九年级 · 解析几何
如图, 半径为 3 的 $\odot A$ 经过原点 $O$和点 $C(0,2), B$ 是 $y$ 轴左侧 $\odot A$ 优弧上一点, 则 $\tan \angle O B C$ 为 $(\quad)$

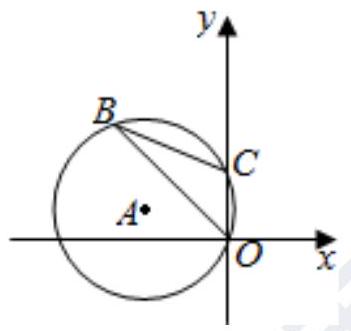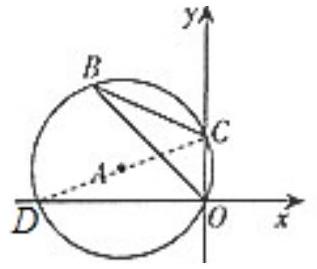
A. $\frac{1}{3}$
B. $2 \sqrt{2}$
C. $\frac{\sqrt{2}}{4}$
D. $\frac{2 \sqrt{2}}{3}$
答案: C
解析: 作直径 $C D$,

在Rt $\triangle O C D$ 中, $C D=6, O C=2$,

则 $O D=\sqrt{C D^{2}-O C^{2}}=4 \sqrt{2}$,

$\tan \angle C D O=\frac{O C}{O D}=\frac{\sqrt{2}}{4}$,

由圆周角定理得, $\angle O B C=\angle C D O$,

则 $\tan \angle O B C=\frac{\sqrt{2}}{4}$,

故选: $C$.